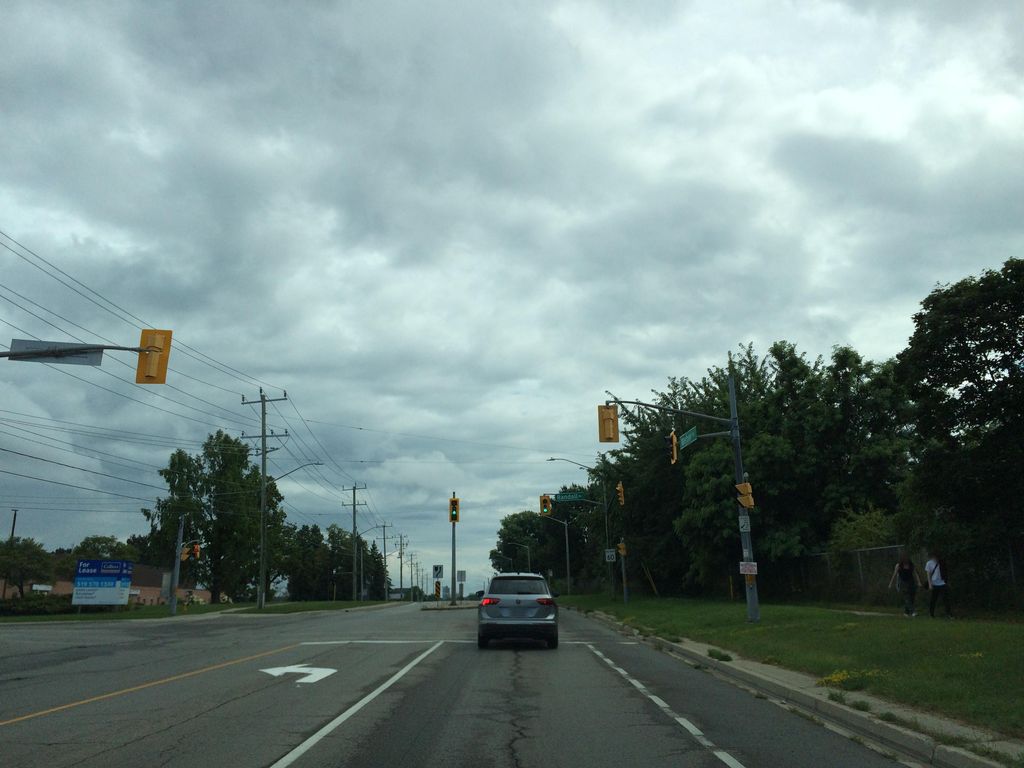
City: kitchener-waterloo